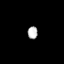
Tissue: prostate
Cell type: T cells
Senescence score: 0.7366
Nuclear area (px): 124
Mean DAPI intensity: 183.831